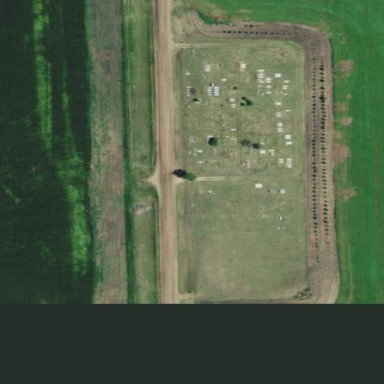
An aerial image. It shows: Grave yard.